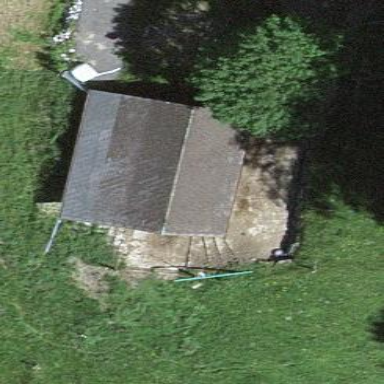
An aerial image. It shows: Farm auxiliary building.